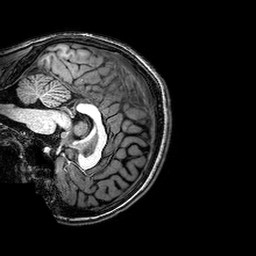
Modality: T1w
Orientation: sagittal
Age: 23
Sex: female